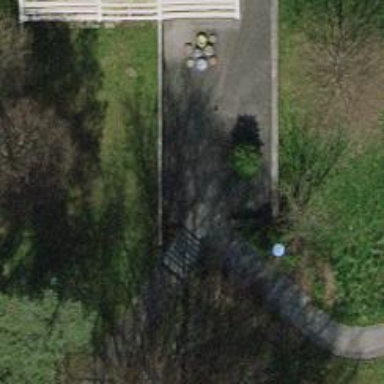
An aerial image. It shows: Steps with asphalt surface.